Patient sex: M
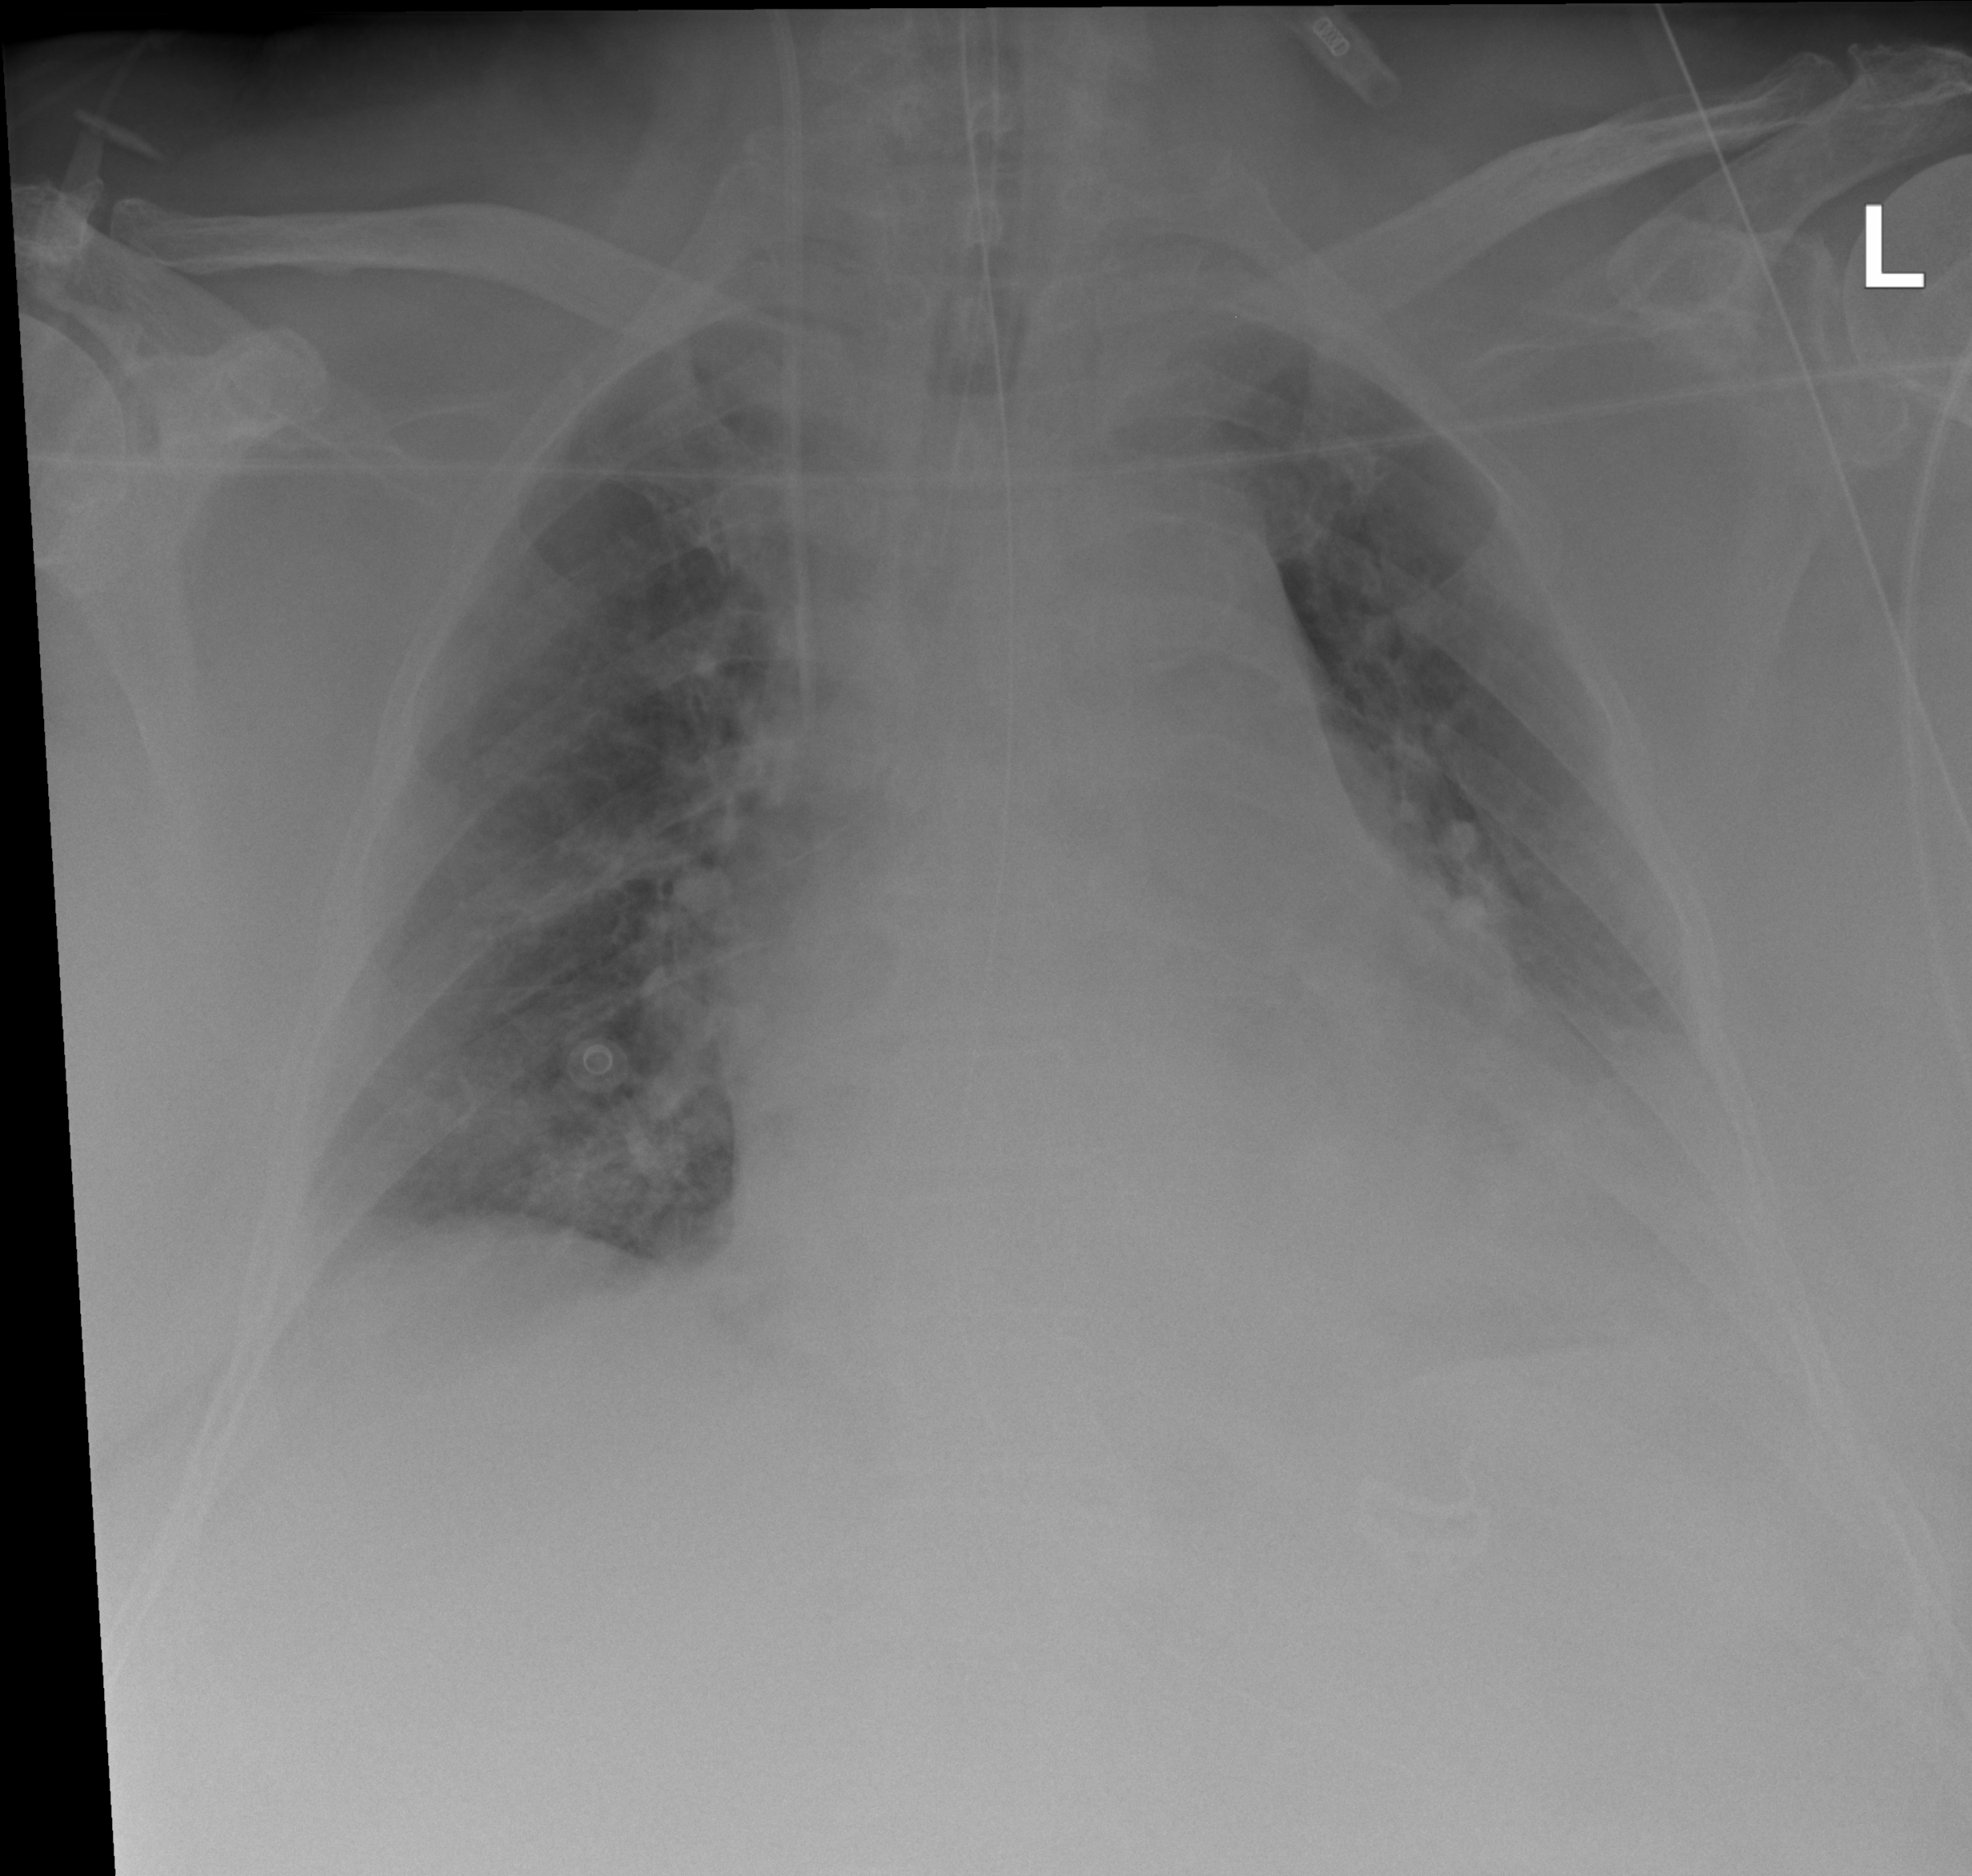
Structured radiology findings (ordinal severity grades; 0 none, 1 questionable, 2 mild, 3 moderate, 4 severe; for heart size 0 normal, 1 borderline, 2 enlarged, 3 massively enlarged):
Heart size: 2
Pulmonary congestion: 2
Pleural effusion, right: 2
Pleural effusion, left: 2
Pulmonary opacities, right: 2
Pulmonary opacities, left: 1
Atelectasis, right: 2
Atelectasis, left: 2